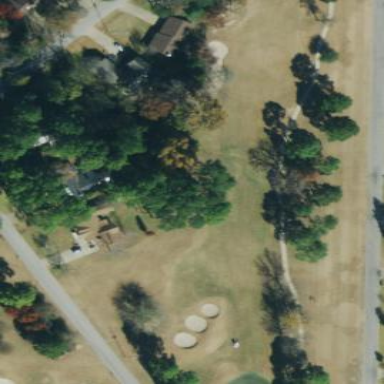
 with lush green grass covering the ground."